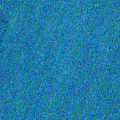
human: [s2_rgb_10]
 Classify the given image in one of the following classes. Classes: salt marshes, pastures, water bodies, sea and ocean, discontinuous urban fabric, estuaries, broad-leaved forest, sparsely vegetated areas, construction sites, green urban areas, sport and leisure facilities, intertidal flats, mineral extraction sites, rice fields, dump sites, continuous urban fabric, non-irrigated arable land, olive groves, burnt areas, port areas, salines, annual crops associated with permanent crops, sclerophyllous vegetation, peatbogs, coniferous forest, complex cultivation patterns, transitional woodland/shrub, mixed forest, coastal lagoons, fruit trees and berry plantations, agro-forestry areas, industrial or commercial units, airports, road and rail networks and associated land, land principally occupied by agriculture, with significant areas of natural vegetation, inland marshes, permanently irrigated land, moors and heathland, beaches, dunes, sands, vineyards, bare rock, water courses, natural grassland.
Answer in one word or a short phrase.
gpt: sea and ocean